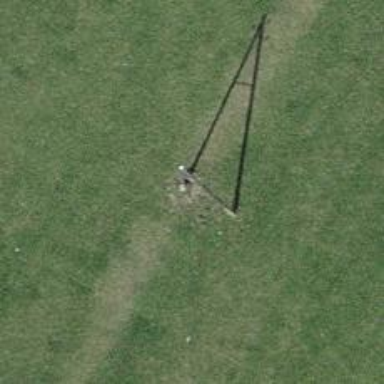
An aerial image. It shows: Guyed power pole.